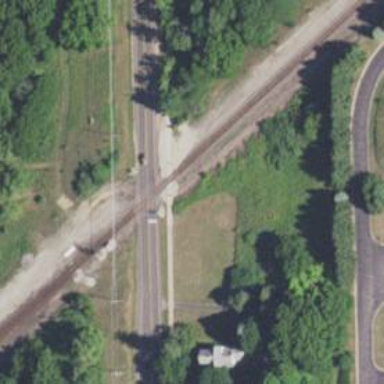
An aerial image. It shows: Railway crossing.